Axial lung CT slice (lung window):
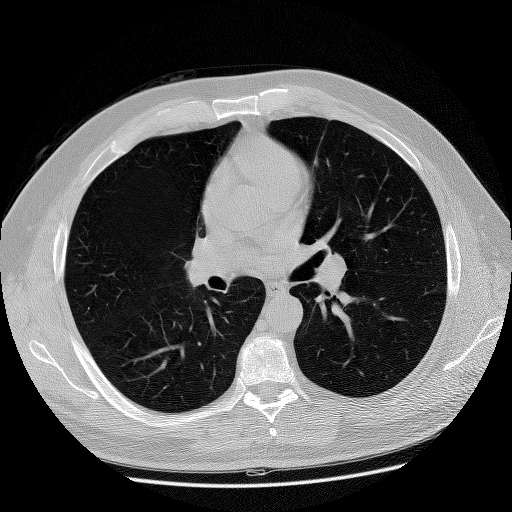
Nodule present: no